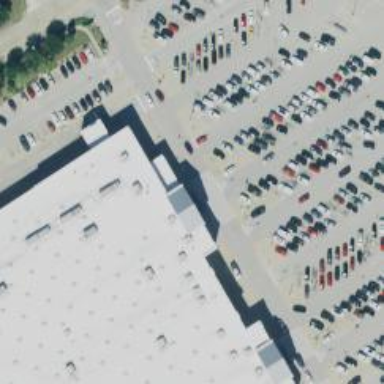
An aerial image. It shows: Parking space is available.